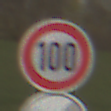
Verkehrszeichen: Geschwindigkeit100
Zusatzzeichen unten: EndeUeberholverbotKraftfahrzeuge
Umgebung: Outdoor, Suburban
Tageszeit: MorningAfternoon
Wetter: Overcast
Licht: Natural
Jahreszeit: NotSpecified
Kontrast: LowContrast